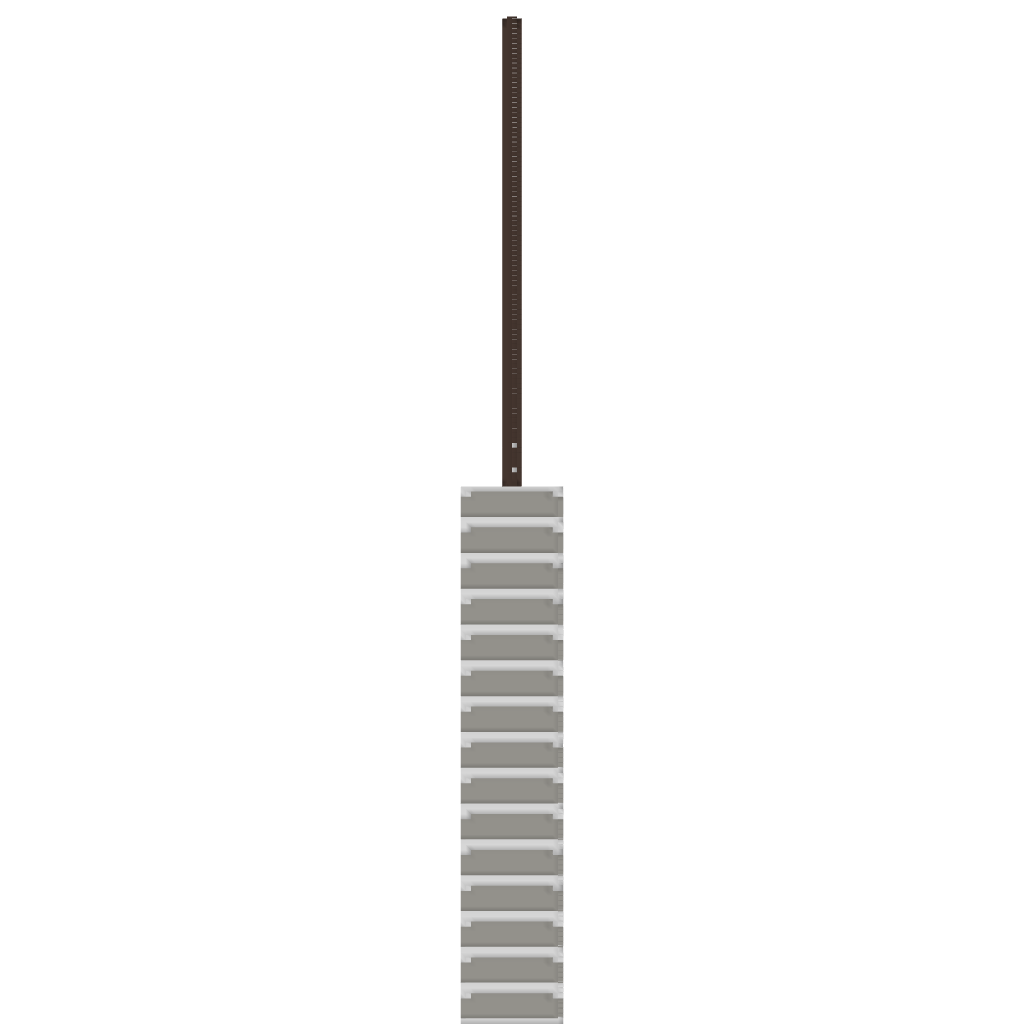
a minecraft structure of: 200 block high Skyscraper